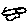
Label: bird